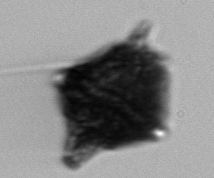
Label: Gonyaulax